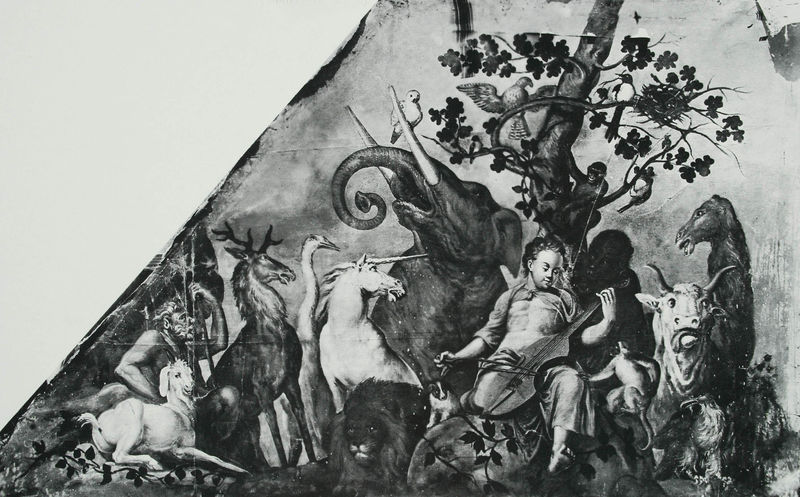
Titel: Orpheus
Künstler: Melchior Bocksberger
Institution: verschollen
Schlagwörter: adler, baum, berg, blätter, falke, flügel, himmel, mann, vogel, menschen, sitzen, äste, finger, frau, grau, männer, schwarz, weiss, zeichnung, blick, hund, tier, tiere, bart, barock, mensch, stein, taube, bild, instrument, ast, baumstamm, natur, stamm, vögel, zweige, sitzend, kind, blatt, konzert, musik, renaissance, pferd, pferde, affe, engel, putte, ranken, mähne, schwanz, ecke, schwan, bogen, italien, cello, kuh, rind, grisaille, saal, kuppel, spielen, musizieren, strauss, junge, foto, griff, barfuss, paradies, lamm, schaf, antike, fuss, palazzo, zweig, schwarzweiß, pfau, kranich, mythologie, jagd, stück, villa, geige, efeu, lieder, schwarzer, hirsch, zeus, satyr, zunge, fabel, faun, mythos, sage, nest, griechenland, urwald, diagonale, eiche, löwe, saiten, hörner, papagei, geweih, ochse, stier, schaaf, zeige, phantasie, ziege, fantasie, einhorn, elfenbein, legende, elefant, rüssel, zuhören, affen, wachsen, kamel, teil, streichinstrument, knicke, streichen, totenkopfäffchen, stosszähne, gorilla, straus, bruchstück, neptun, gambe, orpheus, elster, stosszahn, affee, gamba, heirsch, kranisch, säbelzahn, violoncello, volgel, zwig, intrument, vogele, mann affe